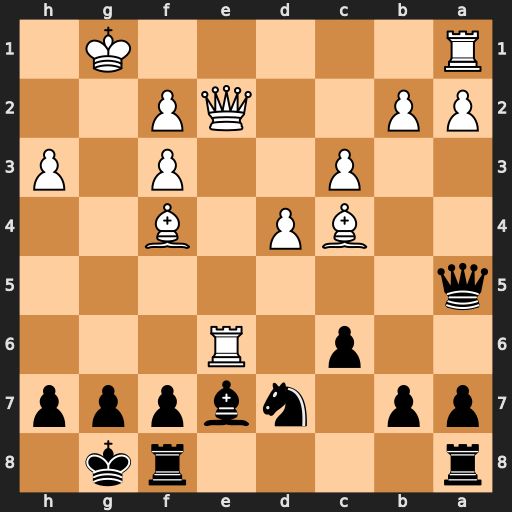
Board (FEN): r4rk1/pp1nbppp/2p1R3/q7/2BP1B2/2P2P1P/PP2QP2/R5K1
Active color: b
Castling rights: -
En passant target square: -
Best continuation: fxe6 Qxe6+ Kh8